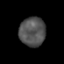
Tissue: prostate
Cell type: Epithelial cells
Senescence score: 0.3117
Nuclear area (px): 745
Mean DAPI intensity: 82.552